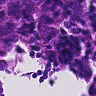
Metastatic tissue present: yes